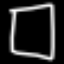
Label: square